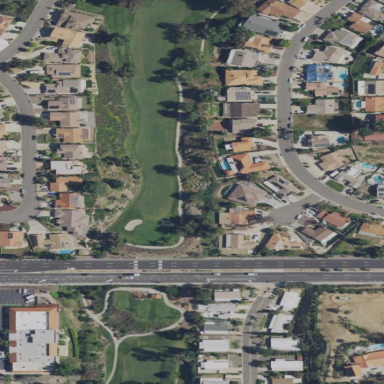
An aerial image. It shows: Grassy area designated as golf fairway.